Field crop: maize
Growth stage: 2
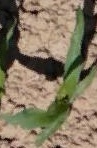
Species: maize